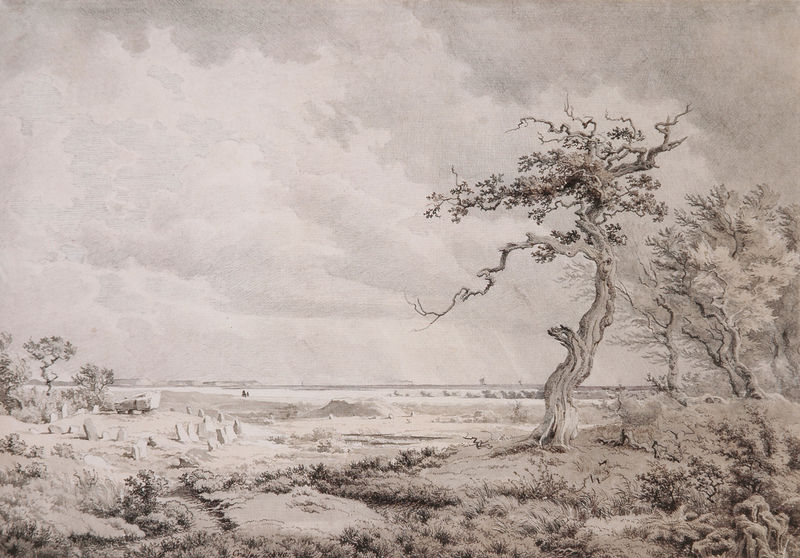
Titel: Hünengrab an der Ostsee
Künstler: Heinrich Georg Crola
Standort: Schweinfurt
Institution: Sammlung Georg Schäfer
Schlagwörter: baum, blätter, dunkel, felsen, gemälde, himmel, laub, meer, schatten, wasser, weiß, wolken, aquarell, bäume, fluss, landschaft, menschen, see, stadt, ufer, äste, bewegung, grau, hell, hintergrund, licht, schwarz, stroh, vordergrund, zeichnung, gras, rasen, weg, wiese, wolke, steine, holland, niederlande, ast, bach, ebene, feld, horizont, hügel, natur, stamm, weite, wind, zweige, busch, büsche, einsam, gebüsch, pfad, sonne, sträucher, pflanzen, kontrast, rechts, boote, kreis, deutschland, segel, papier, ansicht, perspektive, ernte, garben, leer, dorf, grafik, graphik, kahl, monochrom, herbst, weis, winter, sepia, figuren, wagen, stille, friedrich, romantik, ostsee, sturm, unwetter, grass, ton in ton, regen, links, findlinge, kohle, druck, gewunden, radierung, stich, scharz, bleistift, friedhof, stift, senkrecht, eiß, braum, grab, buschwerk, karg, geäst, rinde, landscahft, eiche, waagerecht, knorrig, büschel, flämisch, spaziergänger, dürer, niederland, kupferstich, krumm, heuwagen, mittelgrund, pfalnzen, freidhof, archäologie, frene, grabstein, grabsteine, büsch, c. d. friedrich, flußlauf, krüppelbäume, asr, bushc, menhire, steinkreis, 17. jahrhundert